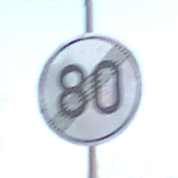
Verkehrszeichen: EndeGeschwindigkeit80
Umgebung: Outdoor, Suburban
Tageszeit: MorningAfternoon
Wetter: PartlyCloudy
Licht: Natural
Jahreszeit: NotSpecified
Kontrast: HighContrast